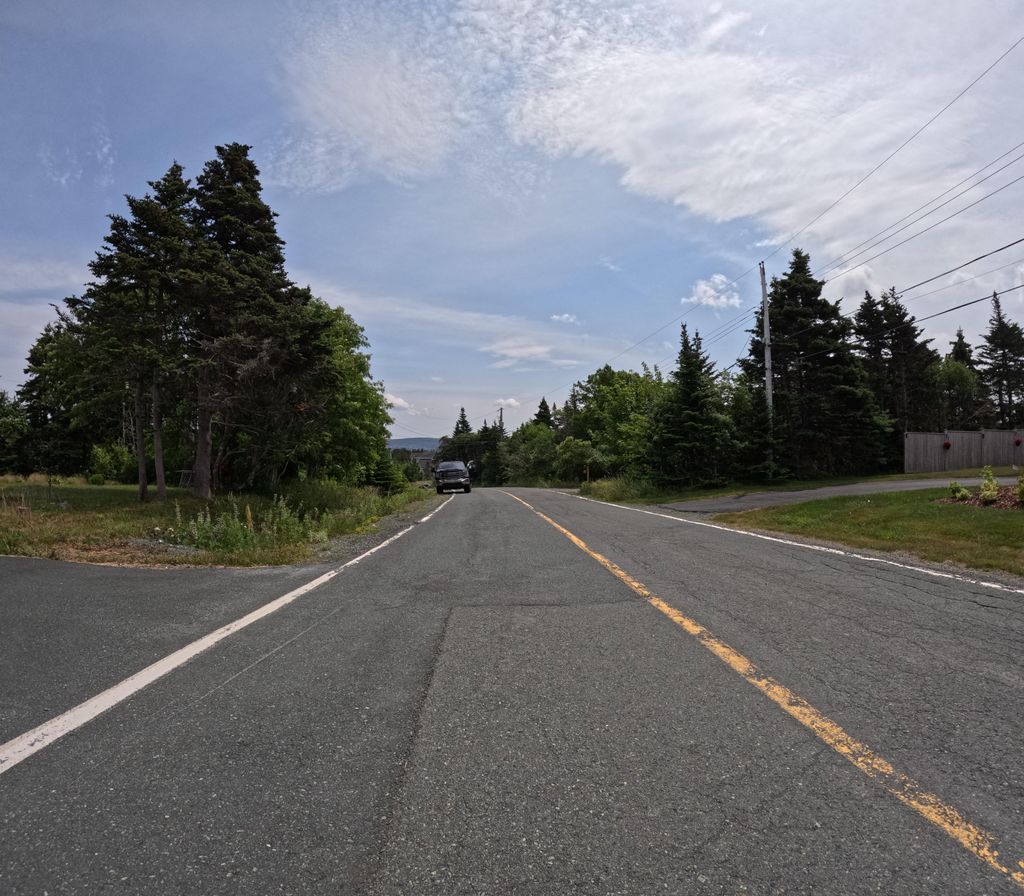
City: st_johns